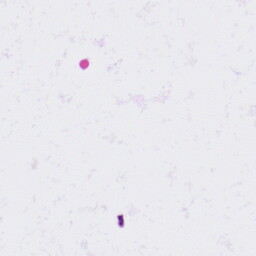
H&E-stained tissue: Lung